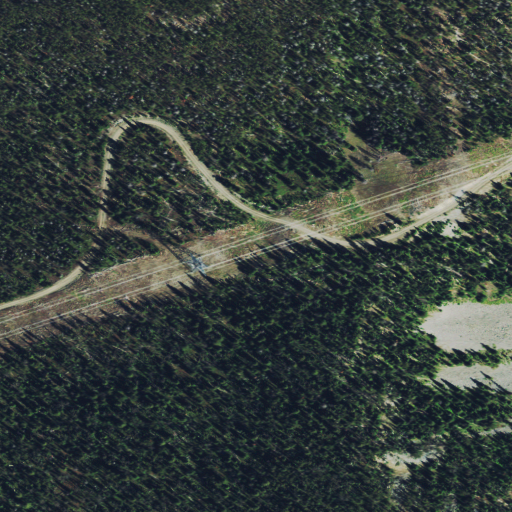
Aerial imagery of ridge(s) in Montana named Eureka Ridge containing evergreen forest and shrub